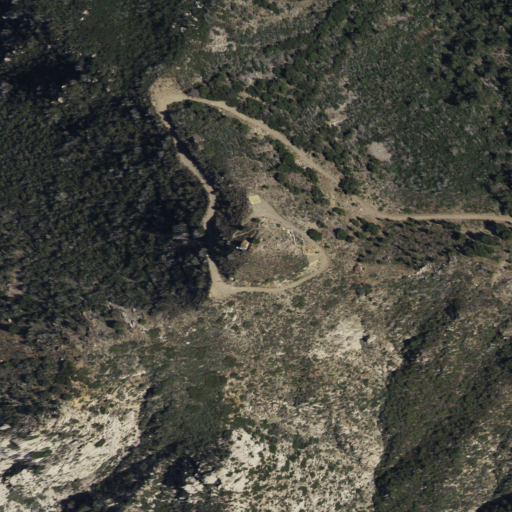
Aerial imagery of mountain in California named Josephine Peak containing shrub, open development, evergreen forest, and low intensity development